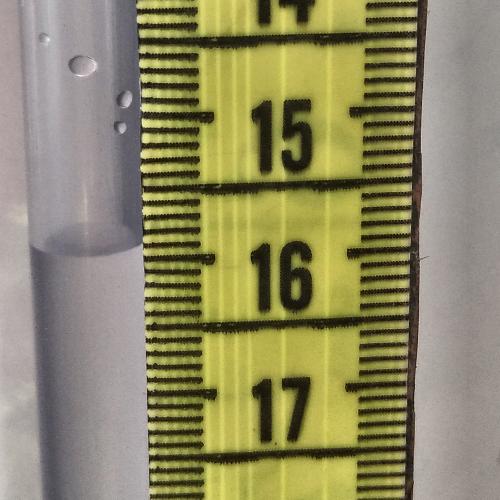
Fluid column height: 15.9 cm